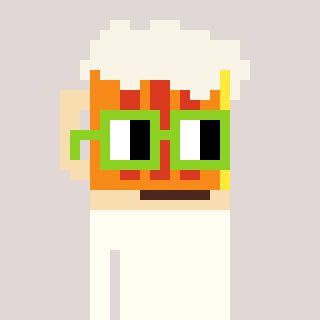
a pixel art character with square light green glasses, a beer-shaped head and a grayscale-colored body on a warm background